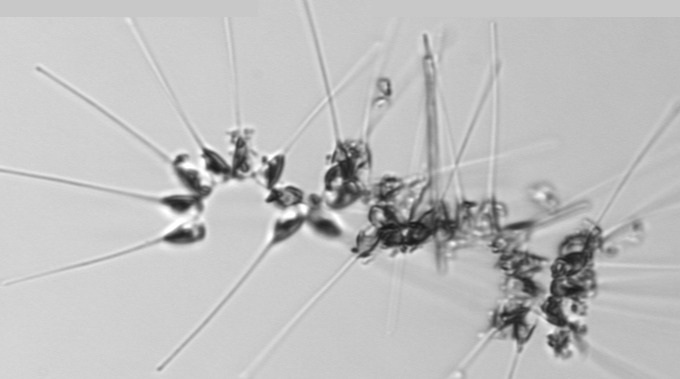
Label: Asterionellopsis_glacialis